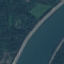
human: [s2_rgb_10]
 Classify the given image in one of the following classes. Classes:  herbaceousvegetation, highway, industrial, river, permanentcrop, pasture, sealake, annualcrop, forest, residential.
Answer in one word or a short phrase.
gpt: River